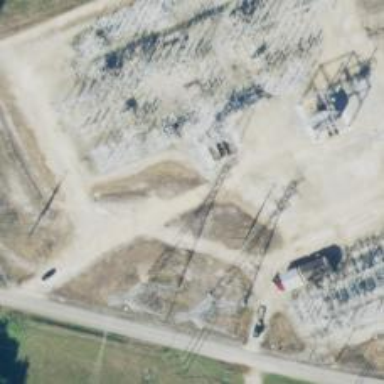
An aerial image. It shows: Switch for power supply.